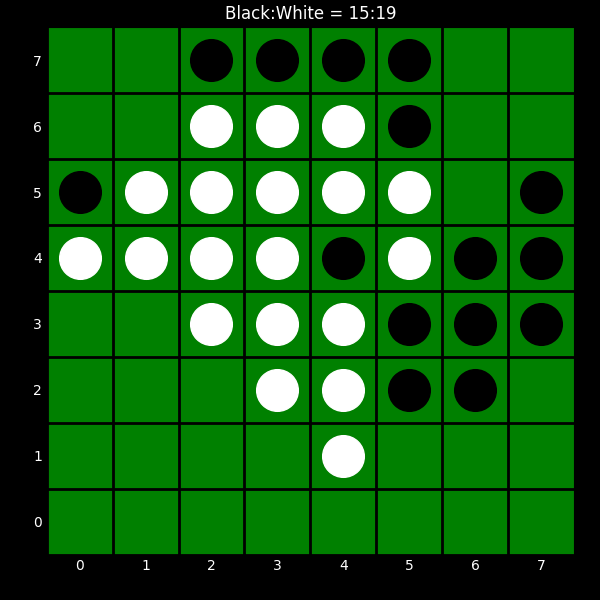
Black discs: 15
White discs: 19